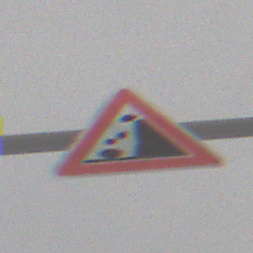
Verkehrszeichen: SteinschlagRechts
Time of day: MorningAfternoon
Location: Outdoor (Nature)
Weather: Overcast
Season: Winter
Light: Natural